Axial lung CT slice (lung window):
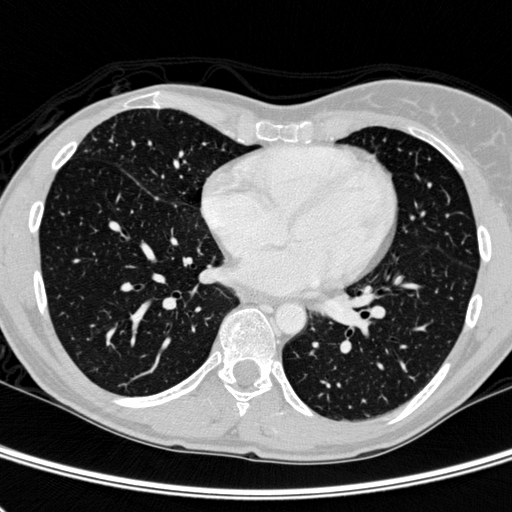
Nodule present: no